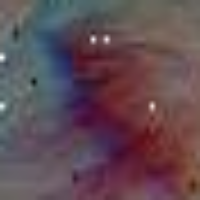
Label: metaphase